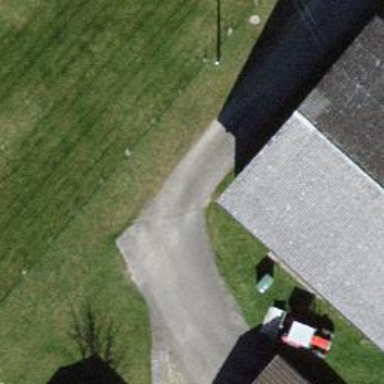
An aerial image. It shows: Driveway.